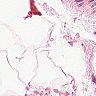
Metastatic tissue present: no